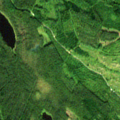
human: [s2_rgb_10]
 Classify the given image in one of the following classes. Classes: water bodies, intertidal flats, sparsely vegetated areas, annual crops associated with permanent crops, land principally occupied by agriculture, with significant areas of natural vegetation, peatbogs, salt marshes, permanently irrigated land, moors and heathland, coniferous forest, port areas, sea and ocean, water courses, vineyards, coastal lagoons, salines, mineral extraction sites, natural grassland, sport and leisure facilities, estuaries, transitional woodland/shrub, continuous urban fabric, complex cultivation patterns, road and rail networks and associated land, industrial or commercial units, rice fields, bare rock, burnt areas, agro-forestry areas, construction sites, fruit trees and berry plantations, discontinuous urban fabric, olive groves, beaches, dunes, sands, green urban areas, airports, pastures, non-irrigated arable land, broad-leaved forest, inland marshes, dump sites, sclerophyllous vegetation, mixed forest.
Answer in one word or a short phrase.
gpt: coniferous forest, mixed forest, transitional woodland/shrub